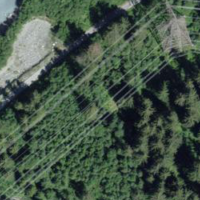
EUNIS habitat code: 43
Species observed at this site:
Geranium robertianum